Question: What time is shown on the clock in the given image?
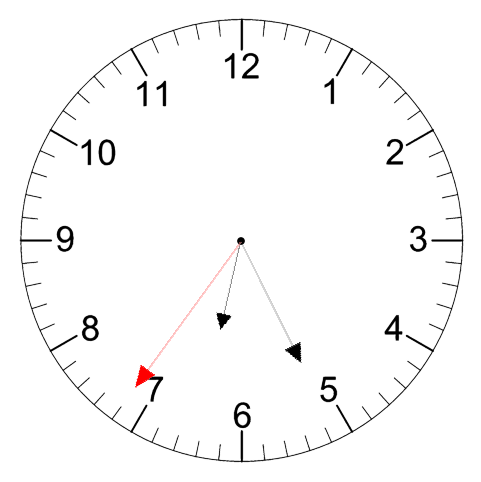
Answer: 06:25:36